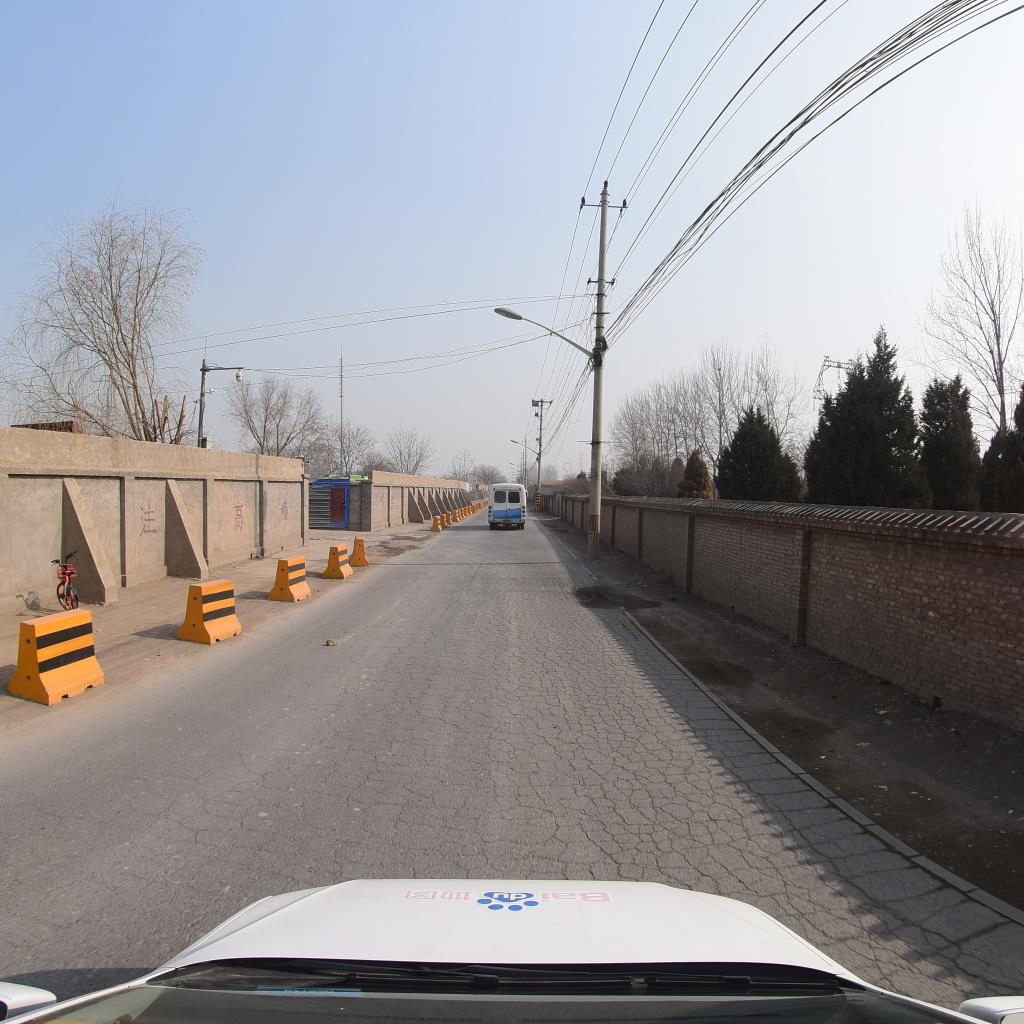
Region: Fengtai
Road damage annotations: alligator crack